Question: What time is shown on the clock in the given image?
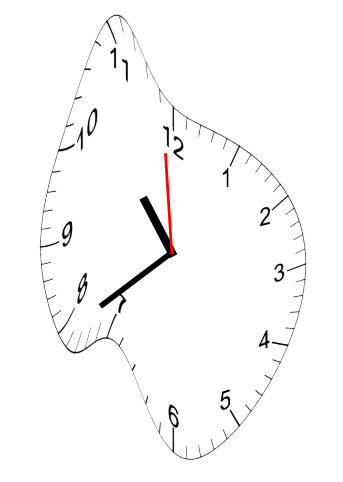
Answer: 10:38:59